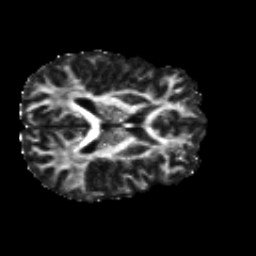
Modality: FA
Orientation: axial
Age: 32
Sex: male
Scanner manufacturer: siemens
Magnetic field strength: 3 T
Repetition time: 8.8 s
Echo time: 0.085 s